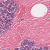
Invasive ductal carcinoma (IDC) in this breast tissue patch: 0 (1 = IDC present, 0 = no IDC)